Interaction volume radius: 5 \u00c5
Interaction volume height: 15 \u00c5
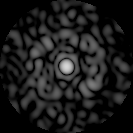
Disorder parameter: 0.8155